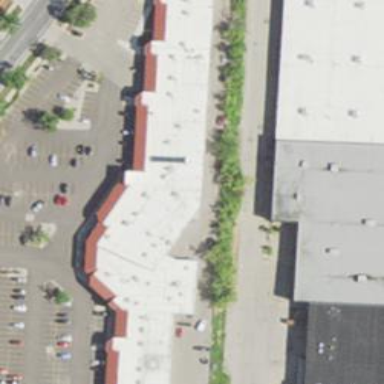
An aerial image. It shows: Fitness center located in leisure land.